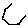
Label: hexagon